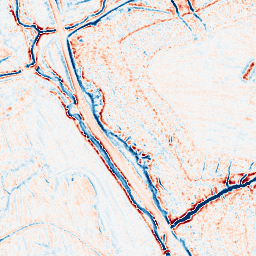
Category: edge_preserving
Decomposition family: bilateral
Decomposition parameters: d: 9
sigma_color: 75
sigma_space: 75
Upsampling method: sinc_hamming
Upsampling parameters: scale: 2
kernel_size: 8
Upsampling scale: 2